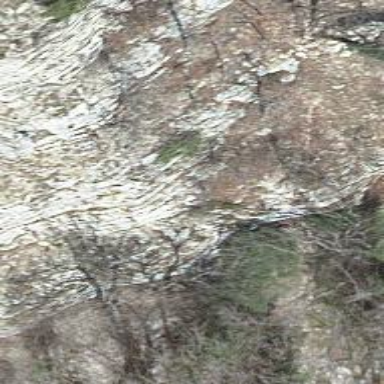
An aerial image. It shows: Cliff in nature.